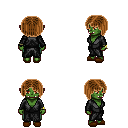
a pixel art fantasy rpg character, female body template, orc, green skin, gray robe, teal pants, brown pageboy hairstyle, bracelets, brown slippers, four views (front, back, left, right), 2x2 character sprite sheet, small pixel art, hard edges, no anti-aliasing